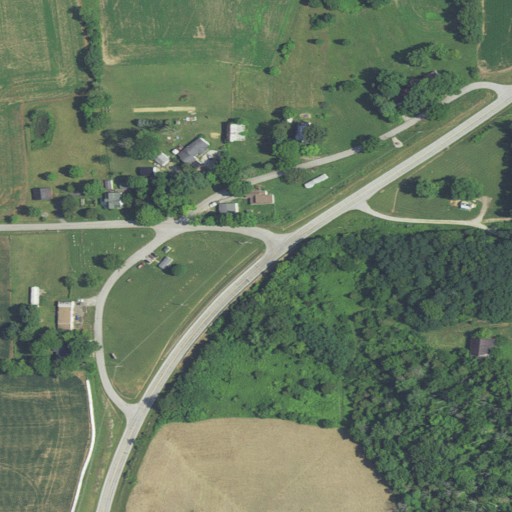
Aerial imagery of ridge(s) in Indiana named Walnut Ridge containing cultivated crops, open development, pasture, deciduous forest, low intensity development, mixed forest, barren land, and medium intensity development